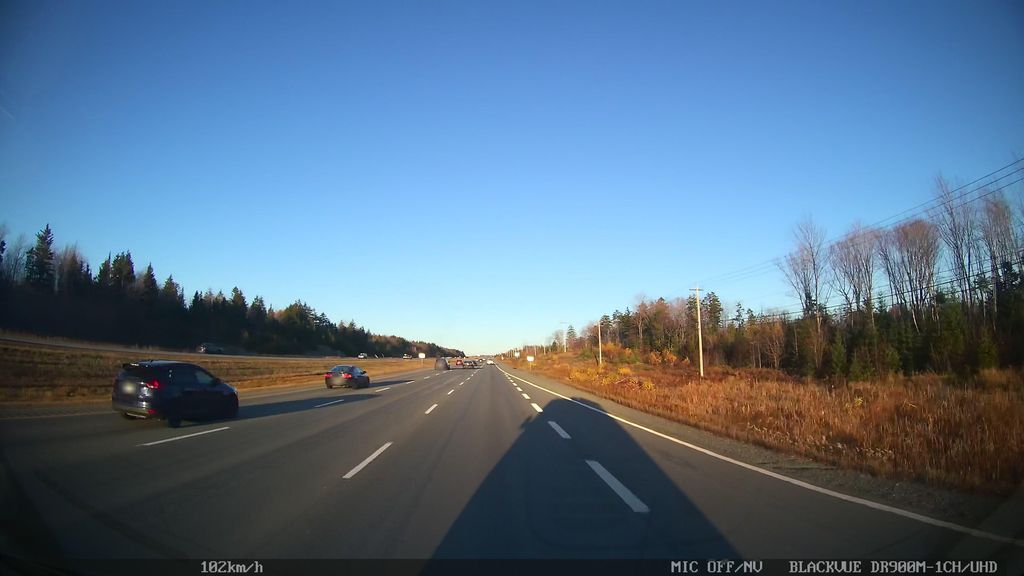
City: halifax